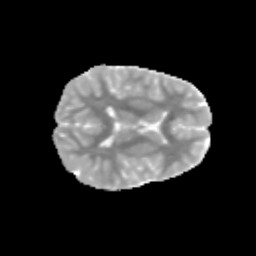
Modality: MD
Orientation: axial
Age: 10
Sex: female
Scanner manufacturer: siemens
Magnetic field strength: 3 T
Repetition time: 3.8 s
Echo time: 0.07 s